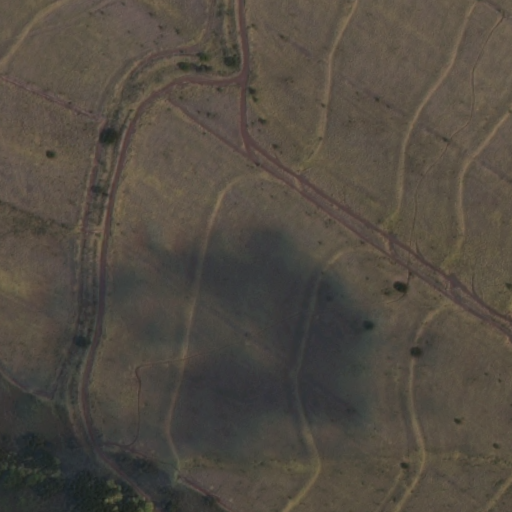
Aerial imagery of mountain in Hawaii named Puu Kolii containing only unknown